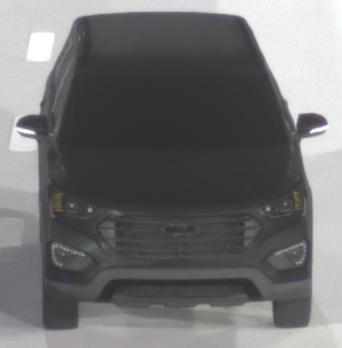
Make: Hyundai
Model: Santa Fe 2.4 GDI
Detailed model: Santa Fe (DM)
Model produced from: 2017/08
Model produced until: 2018/01
Doors: 5
Color: black
Road condition: dry road
Daytime: night
Contrast: high contrast